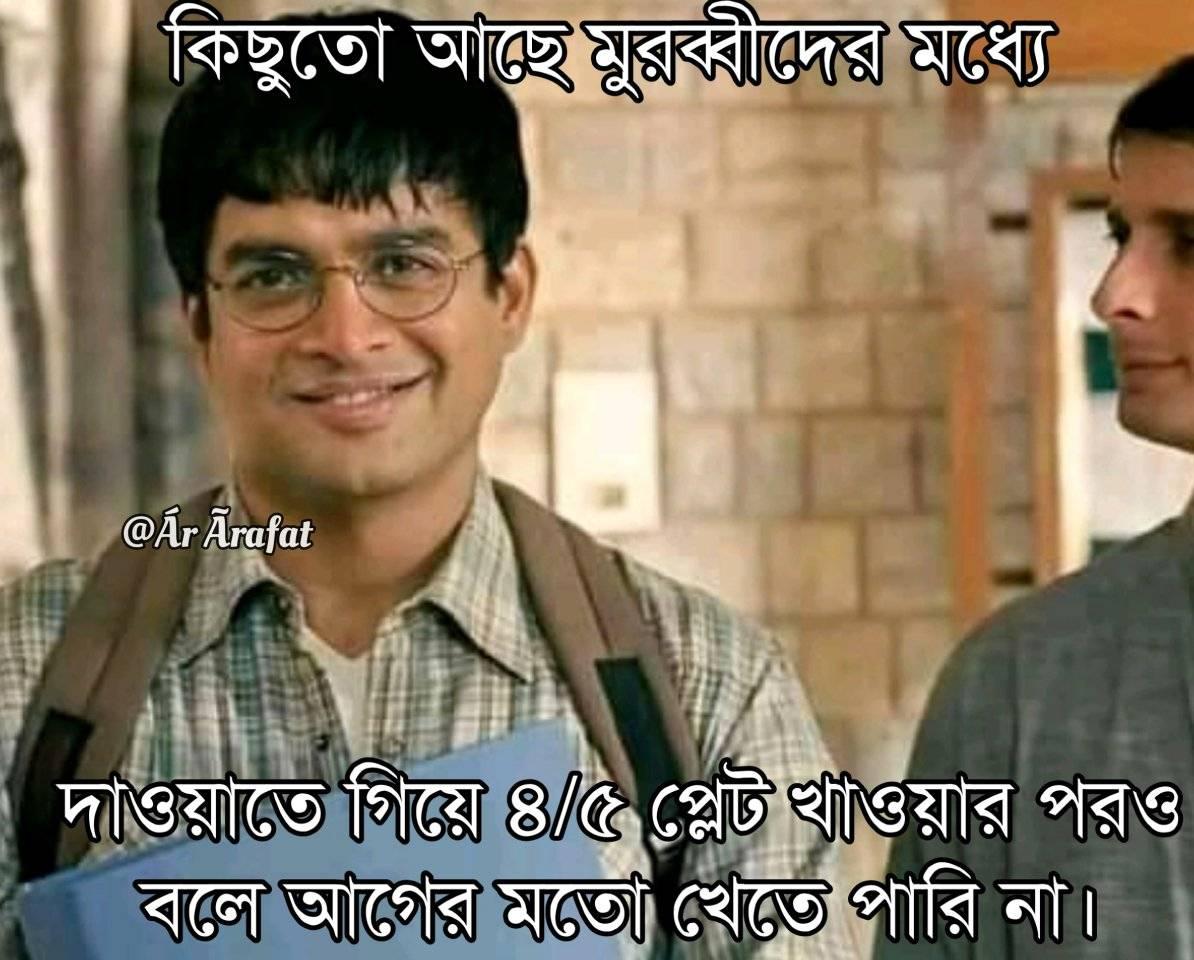
Caption: কিছুতো আছে মুরব্বীদের মধ্যে দাওয়াতে গিয়ে ৪/৫ প্লেট খাওয়ার পরও বলে আগের মতো খেতে পারি না ।
Label: non-hate